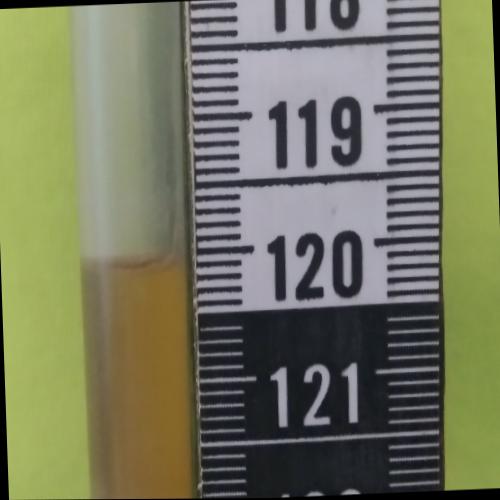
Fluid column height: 120.1 cm